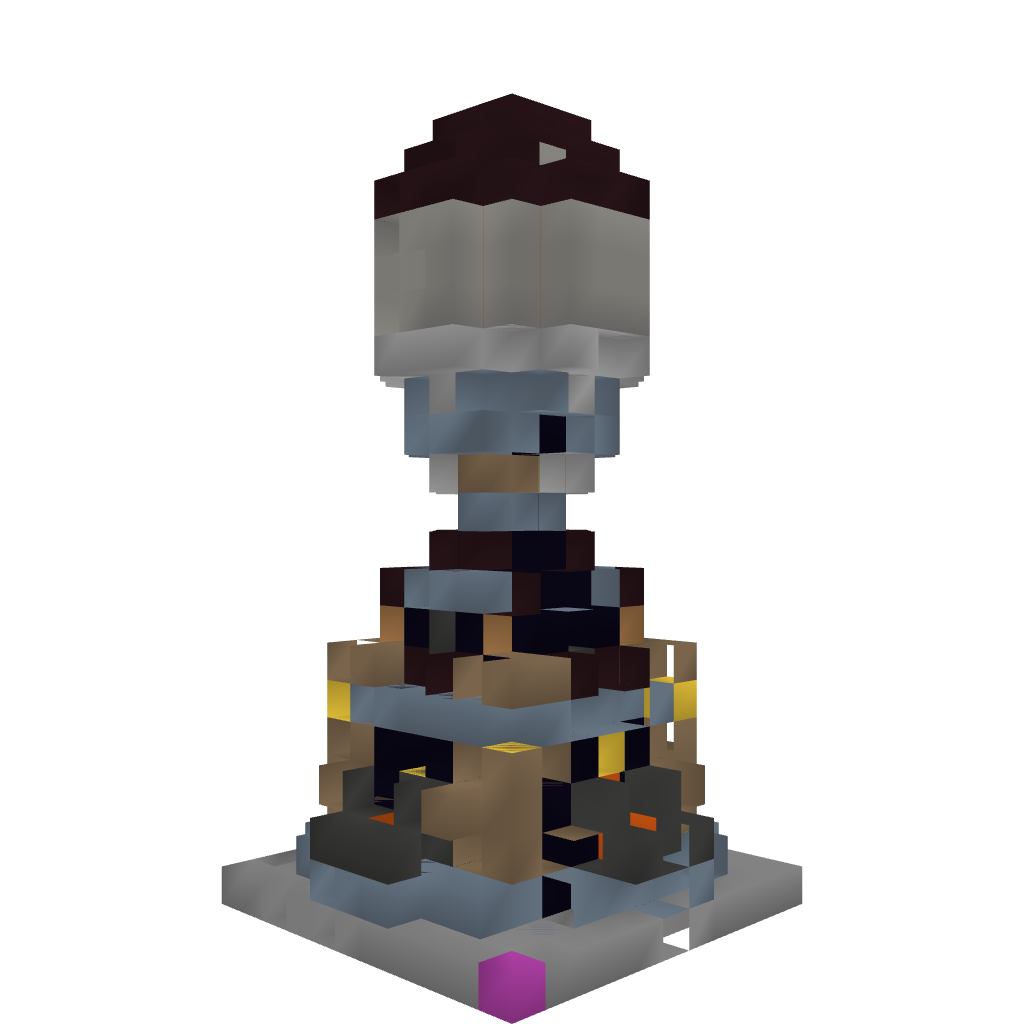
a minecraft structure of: Lava Orb